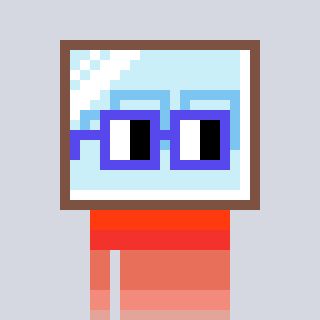
a pixel art character with square blue glasses, a mirror-shaped head and a yellow-colored body on a cool background